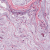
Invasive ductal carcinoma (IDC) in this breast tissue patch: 0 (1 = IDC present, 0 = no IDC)